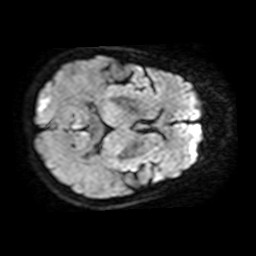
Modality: TRACE
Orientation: axial
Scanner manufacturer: philips
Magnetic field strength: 1.5 T
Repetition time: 2.865 s
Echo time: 0.06241 s